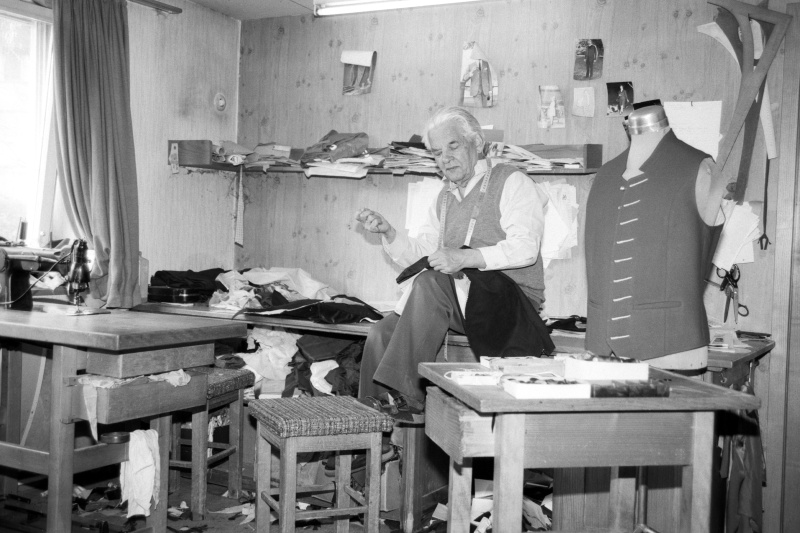
Künstler: Oliver Benvenuti
Institution: Vorarlberger Landesbibliothek
Schlagwörter: mann, weiß, fenster, grau, holz, kleider, raum, schwarz, stuhl, tisch, zimmer, haus, rock, alt, anzug, hose, jacke, regal, kleidung, möbel, vorhang, gewand, haare, sessel, stoff, stoffe, arbeit, chaos, bilder, fotos, alter mann, hocker, handarbeit, nähen, schublade, tischchen, stube, faden, nadel, knöpfe, weste, foto, schere, scheren, beruf, alter, schwarz weiss, stof, puppe, tracht, handwerk, handwerker, werkstatt, werkzeug, veste, garn, fot, unordnung, schneiderei, schneidern, winkel, schwarz/weiss, werkbank, erschöpfung, unordentlich, zwirn, sacko, fingerhut, nähmaschine, schneider, schneiderpuppe, maßband, atelie, singer, klamotte, trachtenschneider, ein mann betrieb, alter beruf, alte zeit, pornhub, penis, anal, blowjob u-bahn sex, schnedier, nährn, anzutg, bild 11, herrenschneder, möbelhaus